Aerial crown-view tile of a tropical tree (Barro Colorado Island, Panama), acquired 20240716:
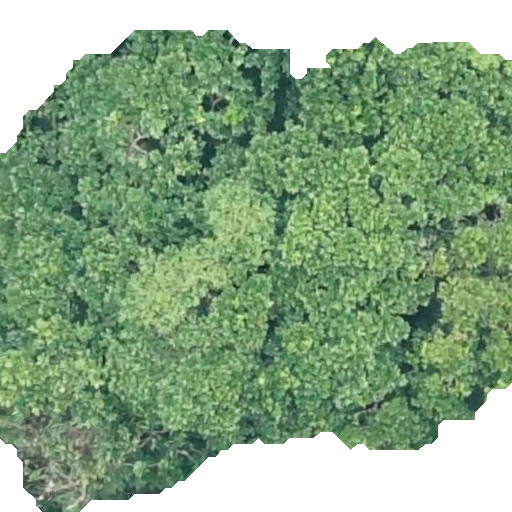
Species: Anacardium excelsum
GBIF accepted scientific name: Anacardium excelsum
Crown area: 368.461 m²